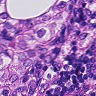
Metastatic tissue present: yes